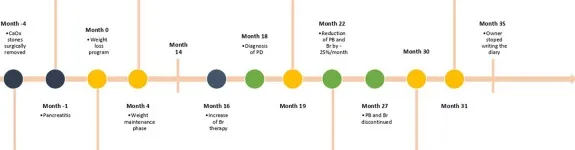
Timeline showcasing most important events, neurological episodes (NE), anti-seizure drugs and dietary changes.
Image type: chart (chart)